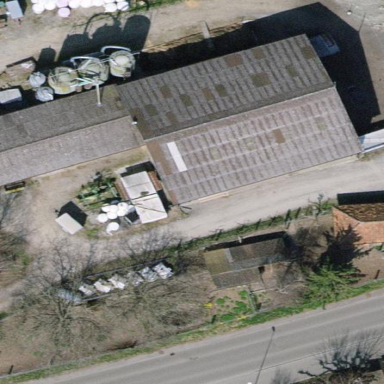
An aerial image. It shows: Farmyard area.